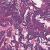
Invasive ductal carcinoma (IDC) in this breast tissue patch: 0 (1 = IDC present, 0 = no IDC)